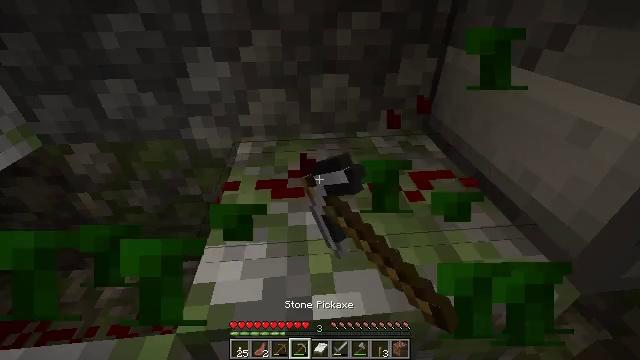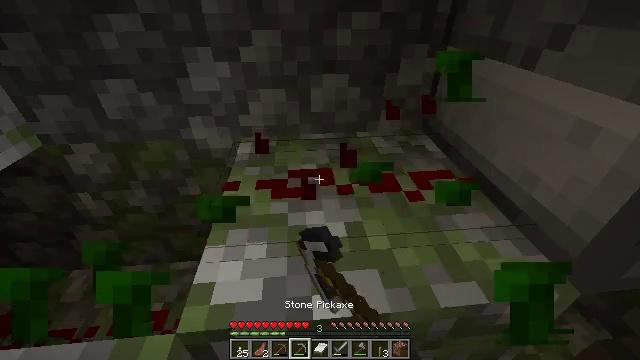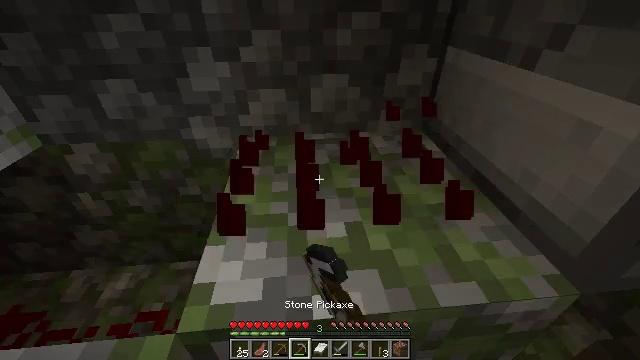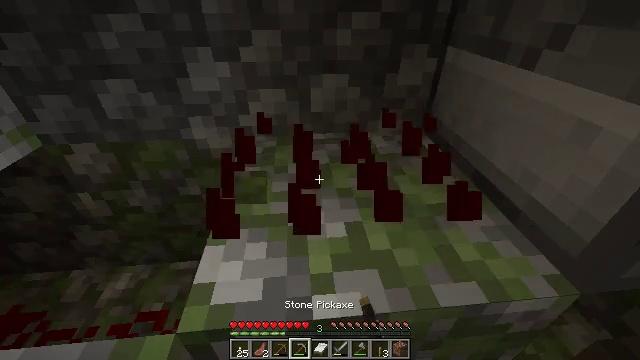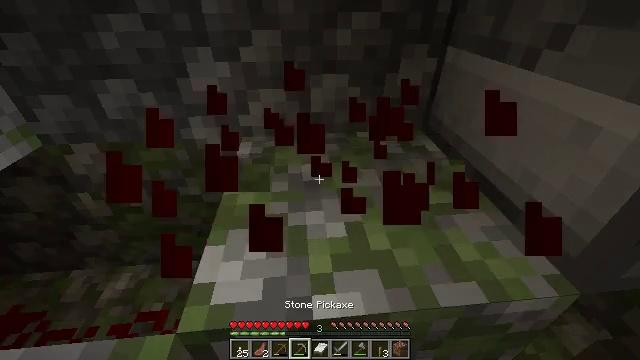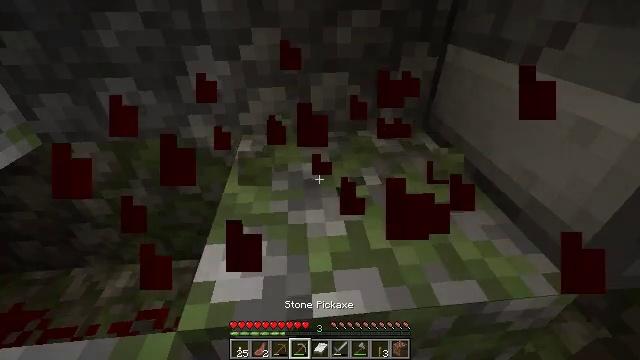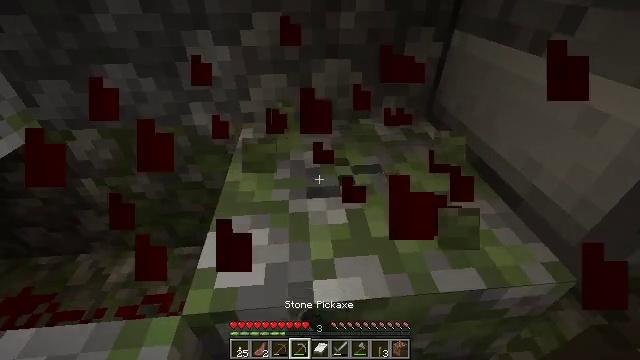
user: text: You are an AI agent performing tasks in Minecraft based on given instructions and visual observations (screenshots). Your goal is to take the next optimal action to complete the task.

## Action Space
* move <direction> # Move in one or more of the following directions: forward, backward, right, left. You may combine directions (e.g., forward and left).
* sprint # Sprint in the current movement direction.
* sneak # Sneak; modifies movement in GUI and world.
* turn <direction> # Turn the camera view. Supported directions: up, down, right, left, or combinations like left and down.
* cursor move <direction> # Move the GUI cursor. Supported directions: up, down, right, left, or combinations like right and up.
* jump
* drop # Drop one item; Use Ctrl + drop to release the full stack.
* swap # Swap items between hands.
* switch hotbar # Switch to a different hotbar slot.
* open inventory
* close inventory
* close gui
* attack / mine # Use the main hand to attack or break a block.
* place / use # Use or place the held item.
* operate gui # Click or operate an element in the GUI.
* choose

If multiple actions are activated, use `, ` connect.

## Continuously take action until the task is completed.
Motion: motion action
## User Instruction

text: Remove redstone wire from your setup.
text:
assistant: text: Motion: attack / mine
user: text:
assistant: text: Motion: attack / mine
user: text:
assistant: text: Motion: attack / mine
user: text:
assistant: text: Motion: attack / mine
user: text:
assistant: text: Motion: attack / mine
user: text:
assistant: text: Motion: turn down, attack / mine
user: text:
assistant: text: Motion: attack / mine